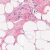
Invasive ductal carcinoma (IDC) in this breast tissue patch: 0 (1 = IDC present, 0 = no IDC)